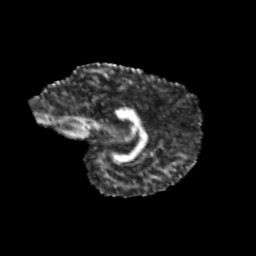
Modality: FA
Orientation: sagittal
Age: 9
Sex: male
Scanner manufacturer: siemens
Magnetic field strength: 3 T
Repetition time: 3.8 s
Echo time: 0.07 s